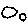
Label: circle